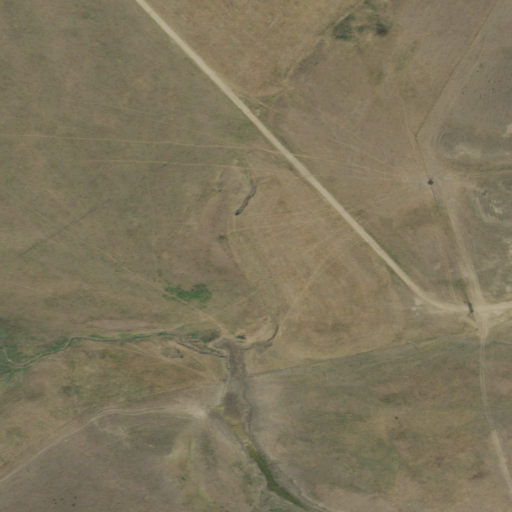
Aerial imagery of valley in South Dakota named Farnum Draw containing grassland and shrub